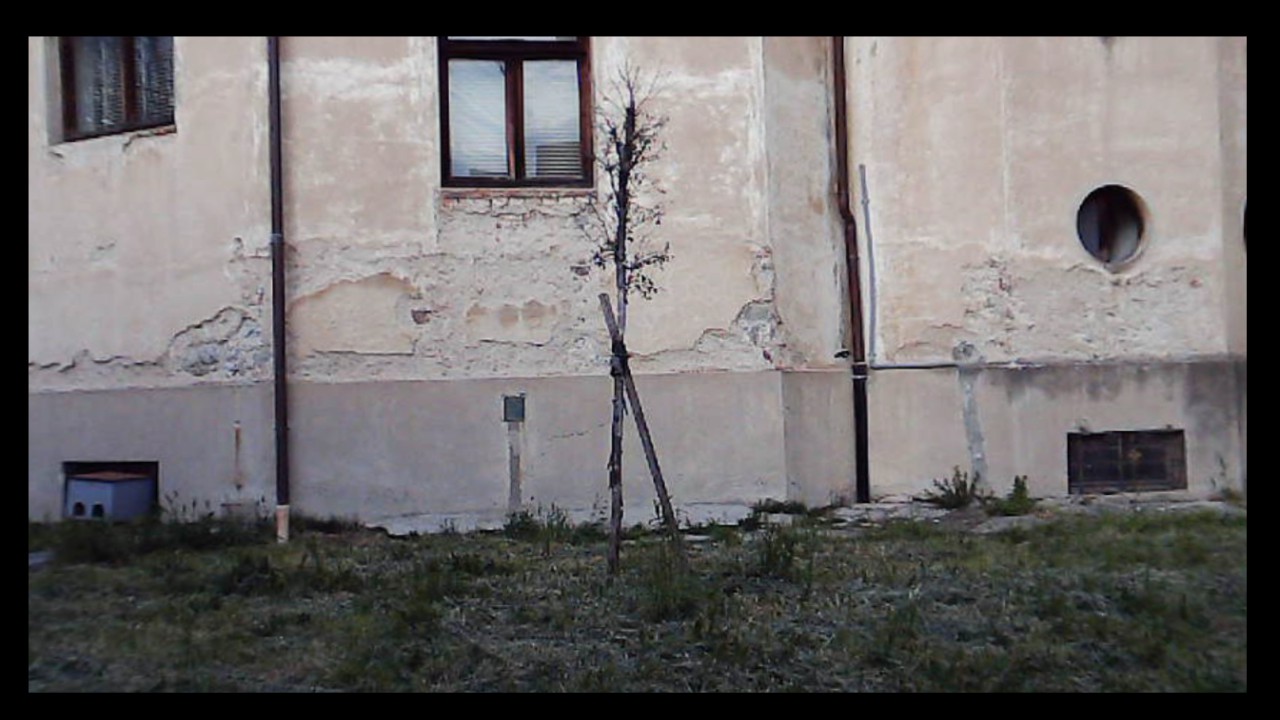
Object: DarwinFPV cineape20